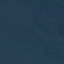
Label: Forest